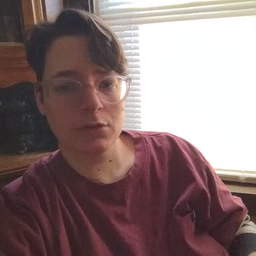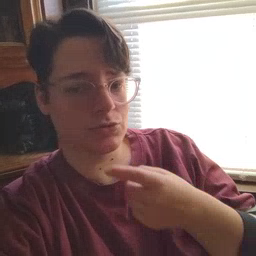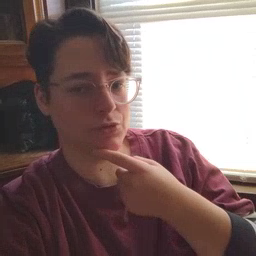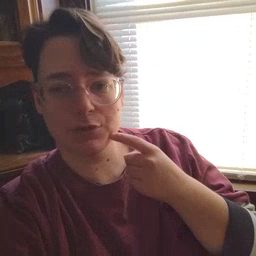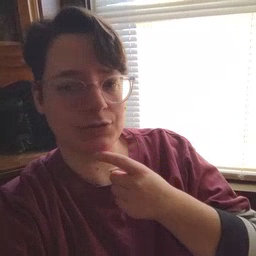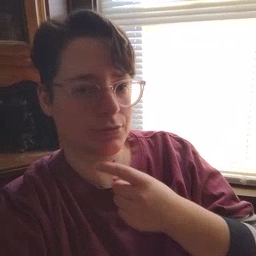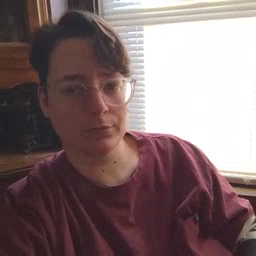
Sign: chin